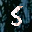
Label: 5